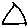
Label: triangle